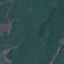
Land use / land cover: Forest